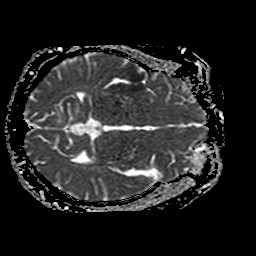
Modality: ADC
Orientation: axial
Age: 40
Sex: female
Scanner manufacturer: philips
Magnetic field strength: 1.5 T
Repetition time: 3.403 s
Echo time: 0.09411 s